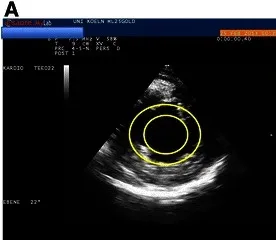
Original case TEE sequence in anaesthesia #4. A. Acute onset of left ventricular dysfunction/considerable hypokinesia (reduced contractility: outer circle: diastole; inner circle: systole).
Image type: radiology (ultrasound)